Question: The multiple row input fields are

Using jQuery I created a method to derive JSON
'''
function createReminderJSON() {
jsonObj = [];
$("input[class=occasion]").each(function() {
var occasion = $(this).val();
if ('' !== occasion) {
var fname = $('.fname').val();
var lname = $('.lname').val();
item = {}
item["occasion"] = occasion;
item["firstName"] = fname;
item["lastName"] = lname;
jsonObj.push(item);
}
});
console.log(jsonObj);
$.ajax({
type : "post",
contentType : "application/json",
url : "/add/reminder",
data : JSON.stringify(jsonObj)
});
}
'''
JSON created is
'''
[{occasion:1,firstName:Tim,lastName:Cook},{occasion:1,firstName:Steve,lastName:Jobs}]
'''
HTML of input fields:
'''
<tr>
<td><input type="text" name="occasion" placeholder="occasion" class="occasion" ng-model="rem.occasion"/></td>
<td><input type="text" name="firstName" placeholder="fname" class="fname" ng-model="rem.firstName"/><td>
<td><input type="text" name="lastName" placeholder="lname" class="lname" ng-model="rem.lastName"/><td>
</tr>
'''
Angular JS method invoked on 'ng-click=addReminder()' is
'''
function Reminder($scope,$http){
$scope.addReminder = function() {
var reminders = $scope.rem;
alert(reminders);
$http.post('/add/reminder', reminders).success(function(data) {
alert("Success!");
});
}
}
'''
Is angular.forEach necessary? How can I create JSON using Angular JS silmilar to the jQuery one. The alert is giving me 'undefined' when I tried with a single row input.
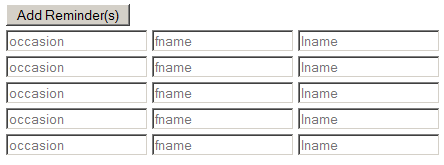
Answer: You just need to declare an empty object in the controller.
'''
$scope.rem = {};
'''